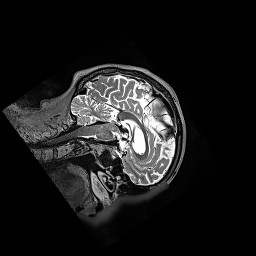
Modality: T2w
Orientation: sagittal
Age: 82
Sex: female